Interaction volume radius: 10 \u00c5
Interaction volume height: 20 \u00c5
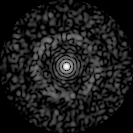
Disorder parameter: 0.842